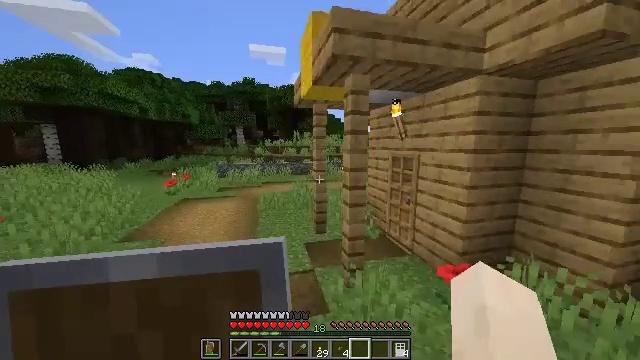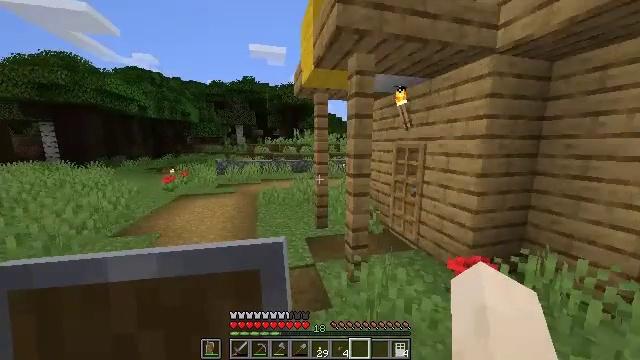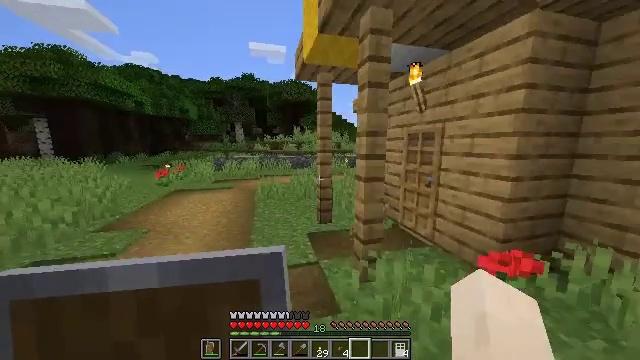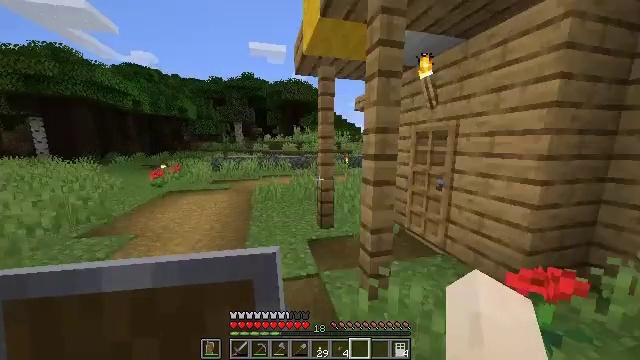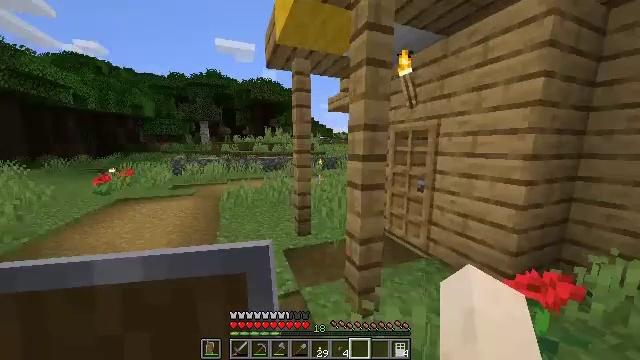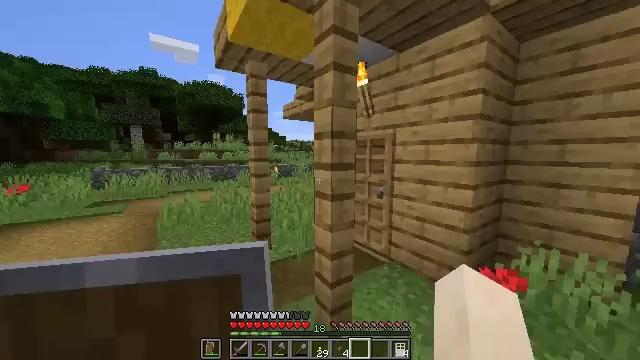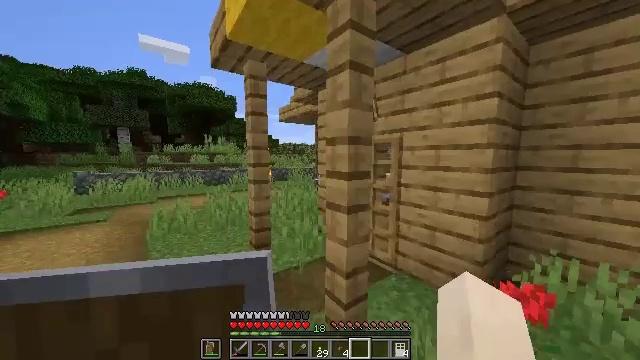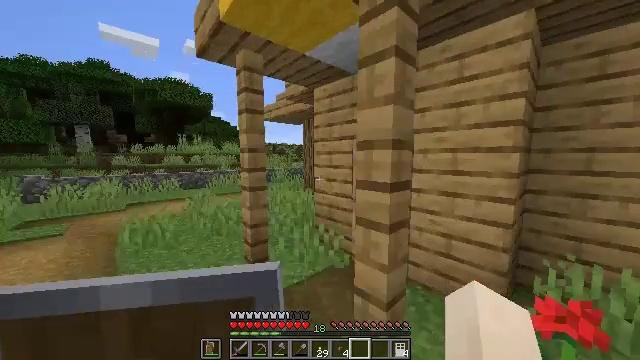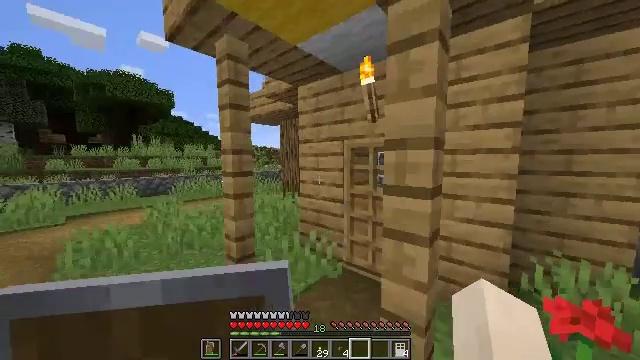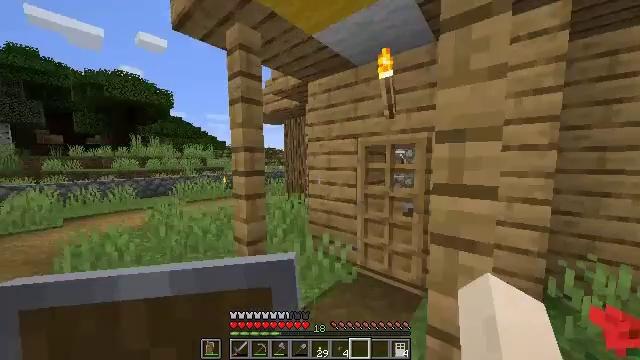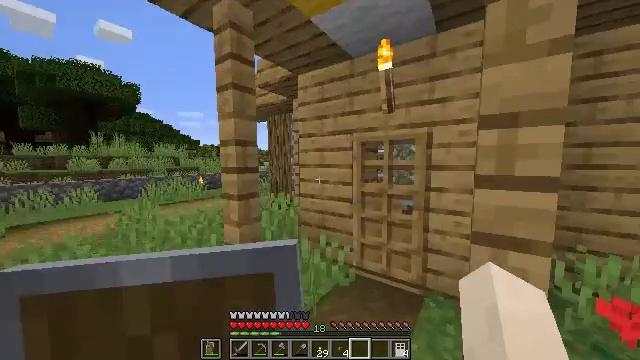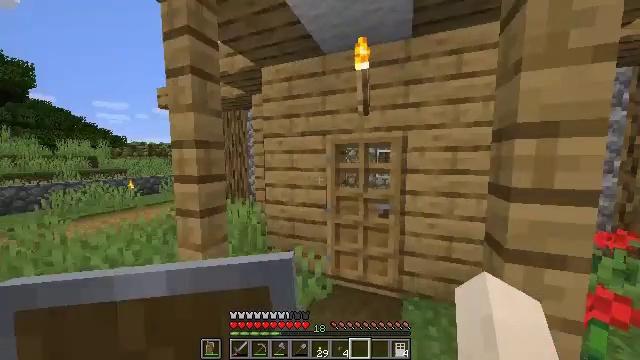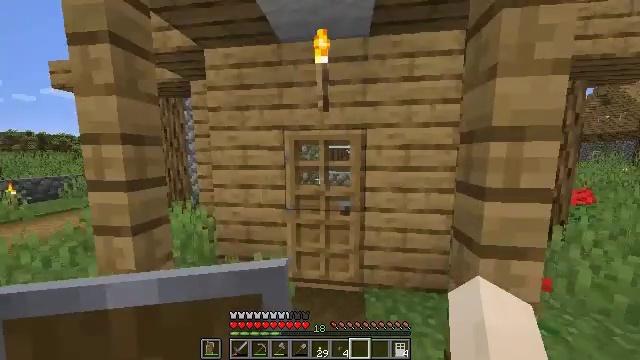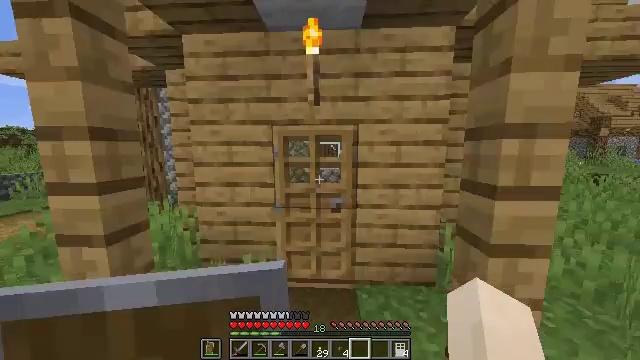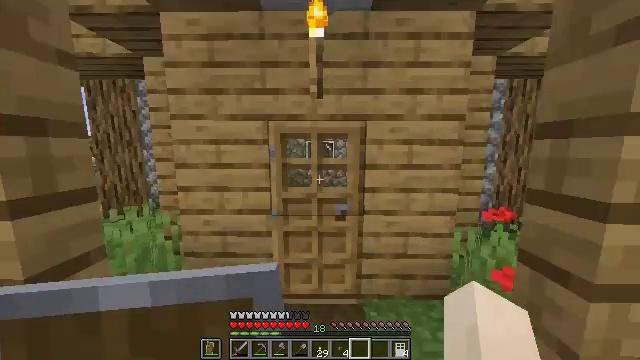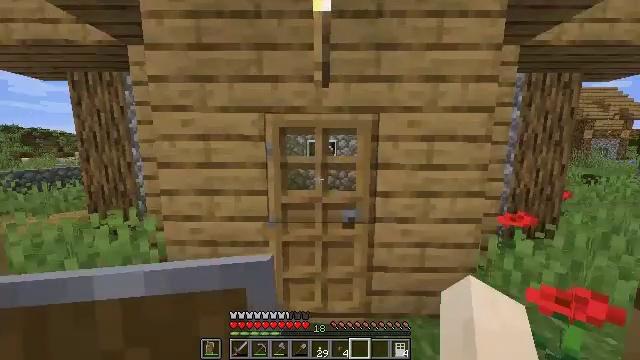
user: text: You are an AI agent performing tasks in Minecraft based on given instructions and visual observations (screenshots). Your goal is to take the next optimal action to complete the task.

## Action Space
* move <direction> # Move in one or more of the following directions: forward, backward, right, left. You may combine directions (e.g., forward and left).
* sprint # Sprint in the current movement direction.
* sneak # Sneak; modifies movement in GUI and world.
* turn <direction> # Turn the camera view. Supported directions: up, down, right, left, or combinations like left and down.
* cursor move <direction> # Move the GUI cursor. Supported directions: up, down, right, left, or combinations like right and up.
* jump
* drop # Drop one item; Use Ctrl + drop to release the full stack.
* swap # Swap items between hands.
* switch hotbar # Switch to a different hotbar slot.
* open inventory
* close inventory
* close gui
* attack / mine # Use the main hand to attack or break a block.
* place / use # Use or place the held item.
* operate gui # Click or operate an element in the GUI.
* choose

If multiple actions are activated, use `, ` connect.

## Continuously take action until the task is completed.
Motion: motion action
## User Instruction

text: Left click on the fletching table to mine it.
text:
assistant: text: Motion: move forward
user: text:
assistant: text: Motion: move forward
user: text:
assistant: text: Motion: move forward
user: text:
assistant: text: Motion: move forward and move left, turn right
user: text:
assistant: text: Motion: move forward and move left, turn right and up
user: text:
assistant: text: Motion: move forward and move left, turn right
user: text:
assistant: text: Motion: move forward and move left, turn right
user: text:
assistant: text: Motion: move forward and move left, turn right
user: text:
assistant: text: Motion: move forward and move left
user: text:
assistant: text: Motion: move forward and move left, turn right
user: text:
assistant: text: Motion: move forward and move left, turn right
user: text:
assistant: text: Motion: move forward and move left, turn right and down
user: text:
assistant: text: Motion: move forward, turn right and down
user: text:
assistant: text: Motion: move forward, turn right
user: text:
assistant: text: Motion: move forward
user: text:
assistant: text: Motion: move forward, use / place
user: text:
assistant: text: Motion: move forward, turn right and down, use / place
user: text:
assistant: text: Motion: move forward and move right, turn down
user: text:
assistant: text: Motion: move forward and move right, turn left and down
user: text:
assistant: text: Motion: move forward
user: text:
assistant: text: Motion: move forward
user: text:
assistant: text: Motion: move forward
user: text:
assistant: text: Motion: move forward
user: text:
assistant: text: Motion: move forward
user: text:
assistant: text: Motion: move forward and move right
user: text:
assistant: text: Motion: move forward and move right
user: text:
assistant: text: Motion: move forward, turn left and down
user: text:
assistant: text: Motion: move forward, turn left
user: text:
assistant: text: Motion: move forward and move left
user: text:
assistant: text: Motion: move forward and move left